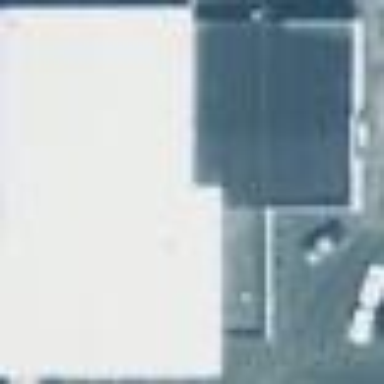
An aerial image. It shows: Building housing car shop.